Question: I use interstitial leadbolt ad in my app. Problem that it looks ugly.
there is screenshot

alt text
'''
<?xml version="1.0" encoding="utf-8"?>
<FrameLayout
xmlns:android="http://schemas.android.com/apk/res/android"
android:layout_width="fill_parent"
android:layout_height="fill_parent"
android:background="@drawable/bg_result_activity"
>
</FrameLayout>
'''
'''
import android.os.Bundle;
import com.Leadbolt.AdController;
import com.alpha_aps.very_hard_game.util.MyActivity;
public class AdvertActivity extends MyActivity {
@Override
protected void onCreate(Bundle savedInstanceState) {
super.onCreate(savedInstanceState);
setContentView(R.layout.advert_activity_layout);
AdController myController = new AdController(this, Config.leadBoltInterstitialId);
myController.loadAd();
}
}
'''
I tried use some different layout such as RelativeLayout, FrameLayout, LinearLayout - no result.
Also I tried play with leadbolt ad settings - use different kind of interstitials - no result also.
1. Why interstitial looks with black background?
2. How can I remove this background?
Thanks to all.
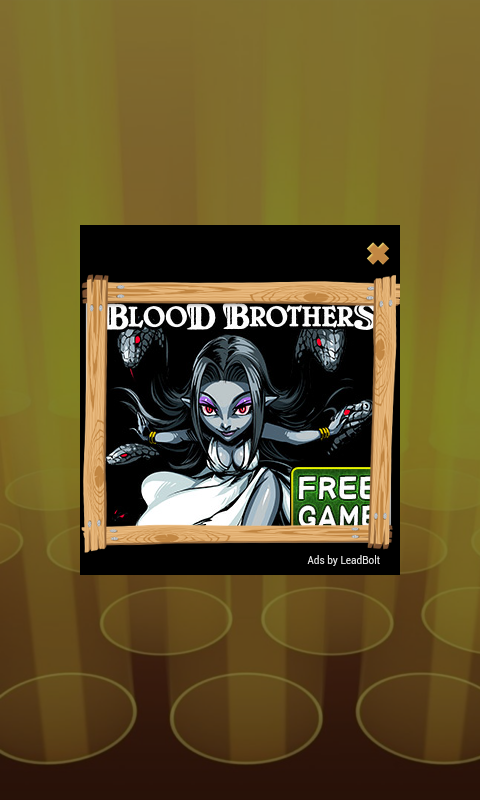
Answer: I updated to the last Leadbolt SDK
and black background disappear, I do not why.